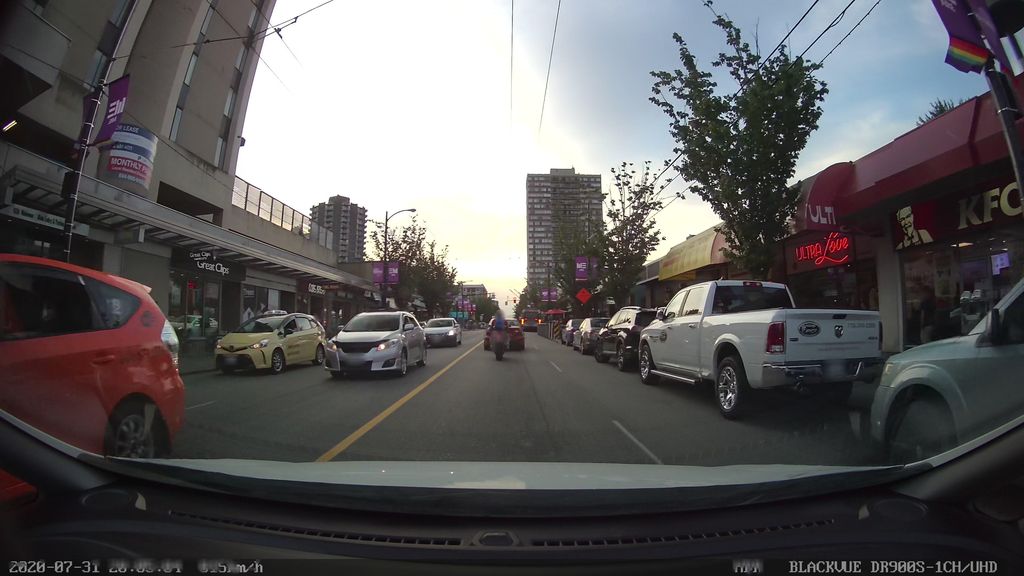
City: vancouver